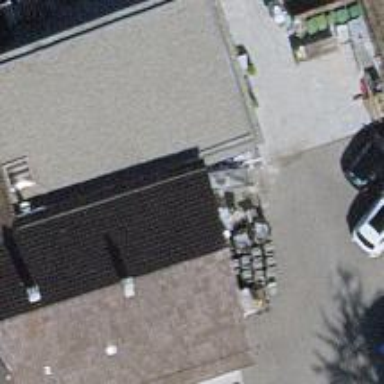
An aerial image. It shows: Restaurant.